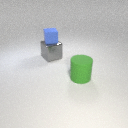
large green rubber cylinder to the right of large gray metal cube